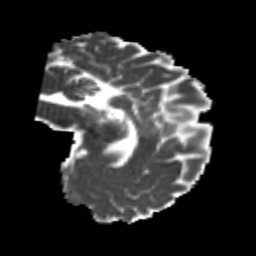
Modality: MD
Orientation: sagittal
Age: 25
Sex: female
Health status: healthy
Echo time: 0.074 s